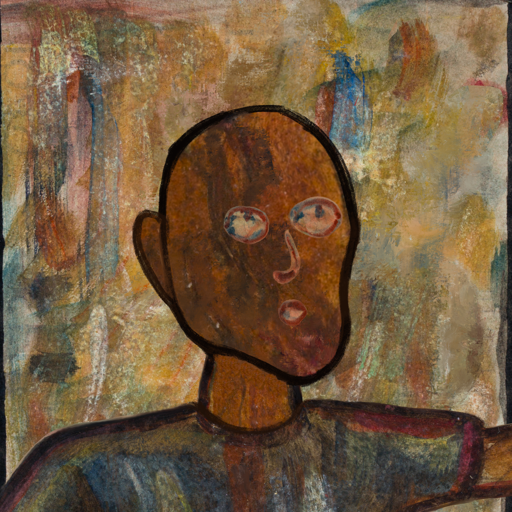
Background: Pipe, Head And Neck Side: Mosgoul, Face Side: Orphan, Bust: Mosgoul, Hair Side: Blank, Head Accessory: Blank, Second Necklace: Blank, Necklace: Blank, Baby: Blank